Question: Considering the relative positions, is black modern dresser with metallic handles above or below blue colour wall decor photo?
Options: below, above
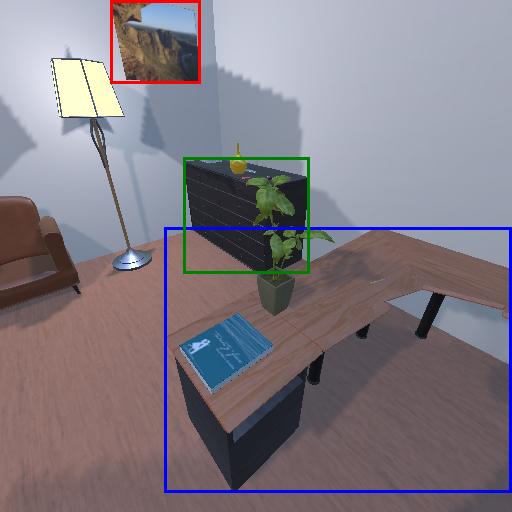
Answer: below